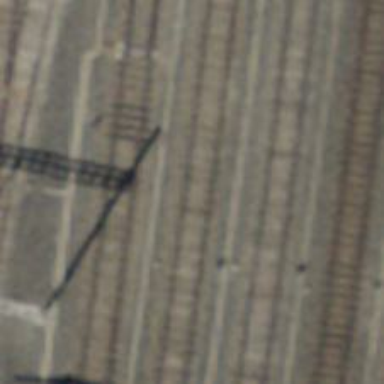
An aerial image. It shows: Railway siding with one electrified track and contact line.